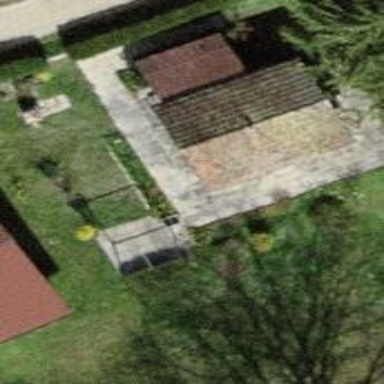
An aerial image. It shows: Shed building.